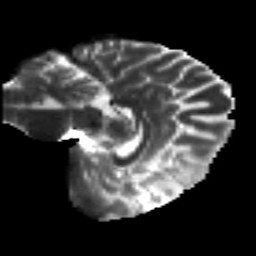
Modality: T2w
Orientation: sagittal
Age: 24
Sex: male
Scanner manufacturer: siemens
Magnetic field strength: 3 T
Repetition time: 8.8 s
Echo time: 0.085 s